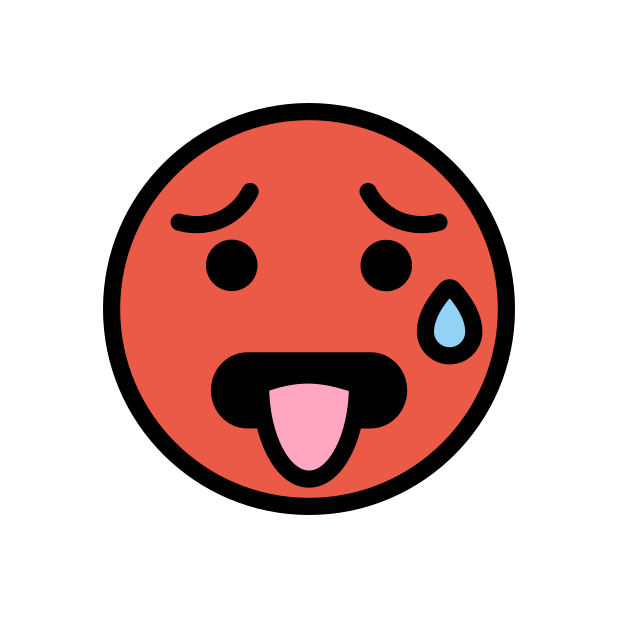
Emoji: 🥵
Name: overheated face
Unicode: 0x1f975